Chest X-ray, PA view. Patient: 50 years old, sex M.
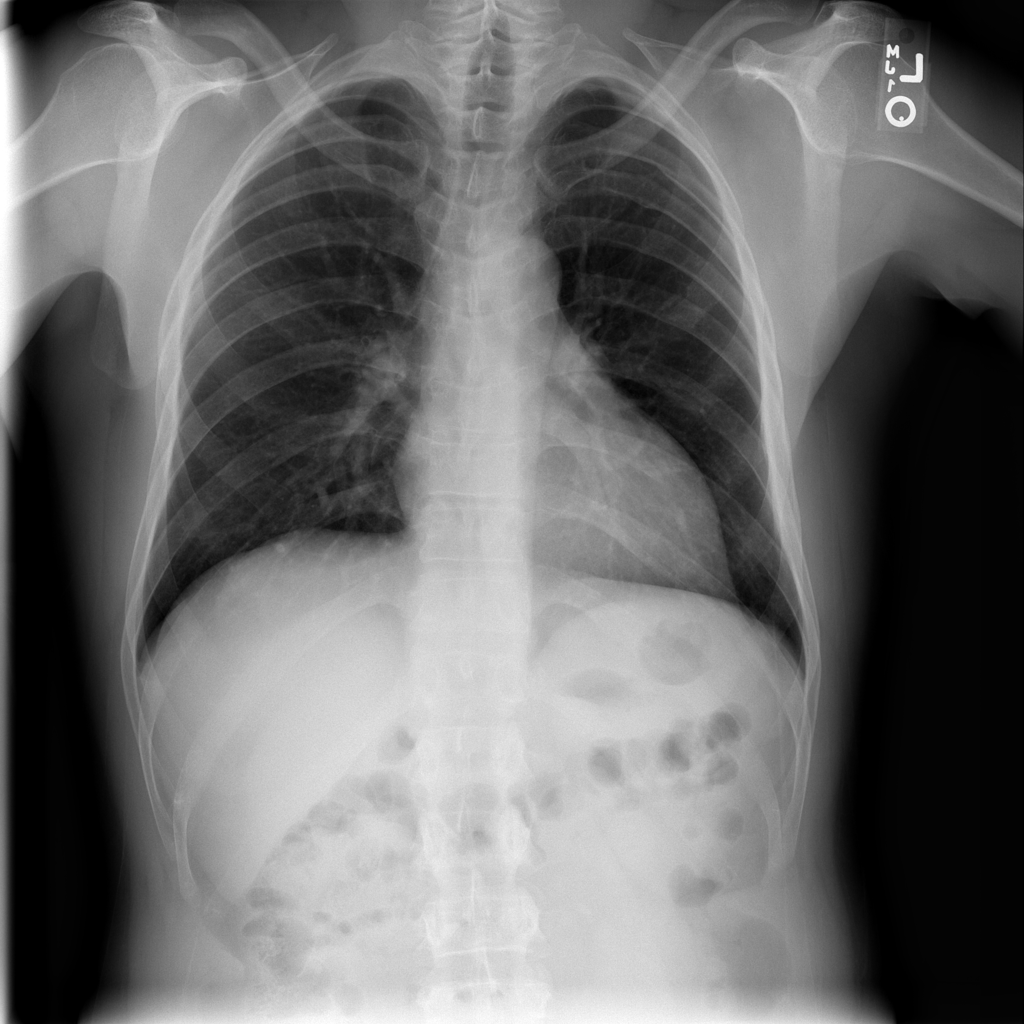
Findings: No Finding